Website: bh-photo
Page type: address-validator
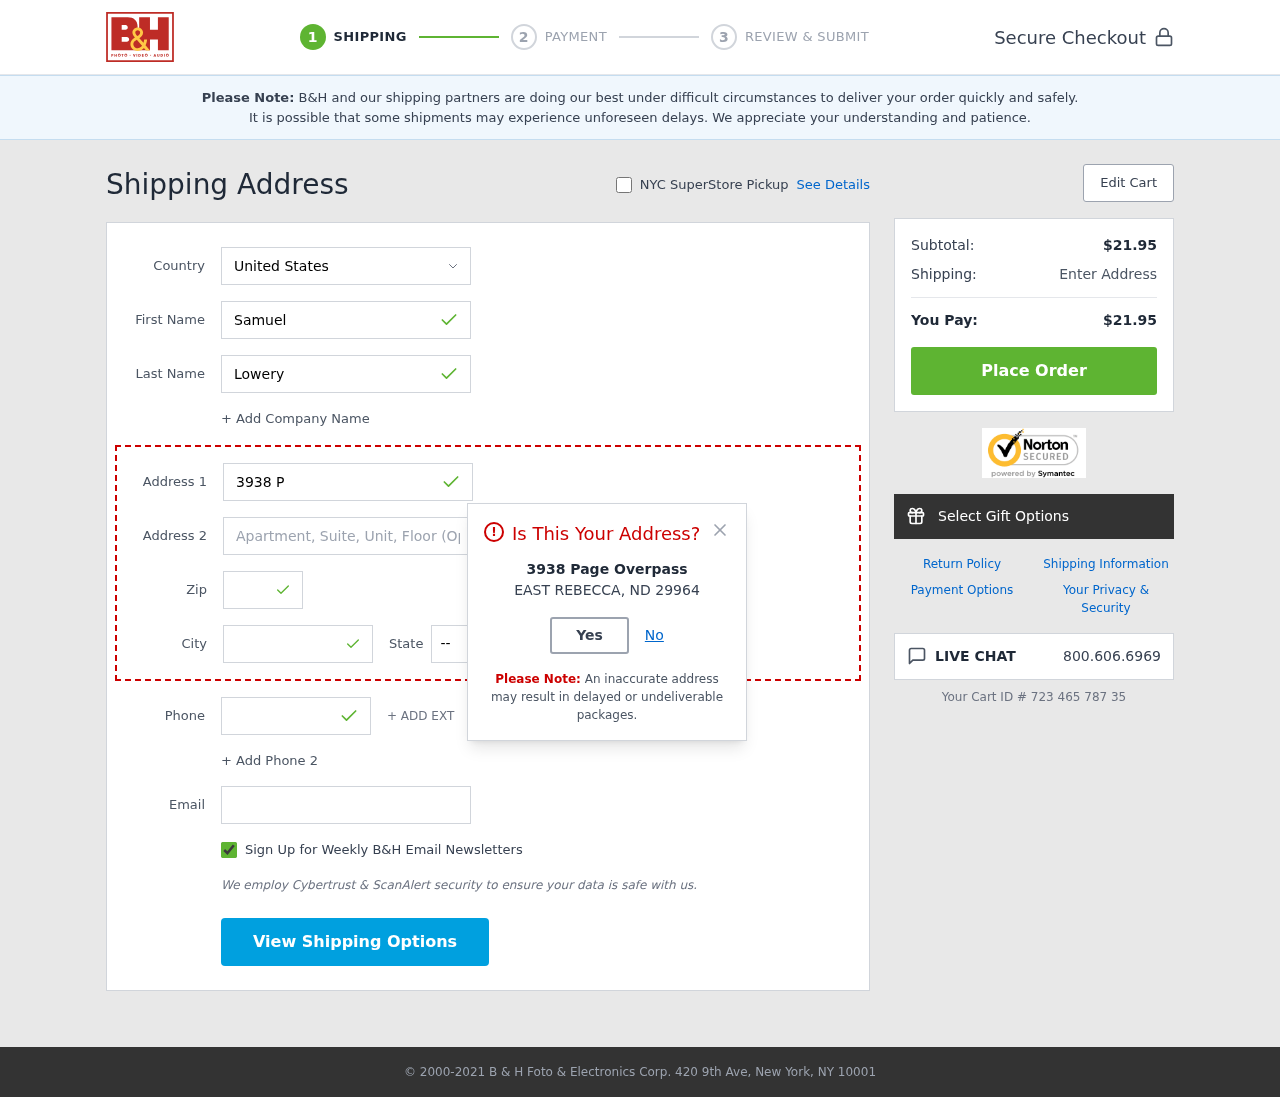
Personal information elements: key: PII_CITY
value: East Rebecca
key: PII_COUNTRY
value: United States
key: PII_EMAIL
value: samuel.lowery@hotmail.com
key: PII_FIRSTNAME
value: Samuel
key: PII_LASTNAME
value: Lowery
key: PII_PHONE
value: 4508306402
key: PII_POSTCODE
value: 29964
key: PII_STATE_ABBR
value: ND
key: PII_STREET
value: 3938 Page Overpass
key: PII_CITY_MODAL
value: EAST REBECCA
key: PII_POSTCODE_FULL
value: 29964
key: PII_POSTCODE_NUMERIC
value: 29964
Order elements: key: ORDER_SUBTOTAL
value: $21.95
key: ORDER_TOTAL
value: $21.95
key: ORDER_ID
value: Your Cart ID # 723 465 787 35